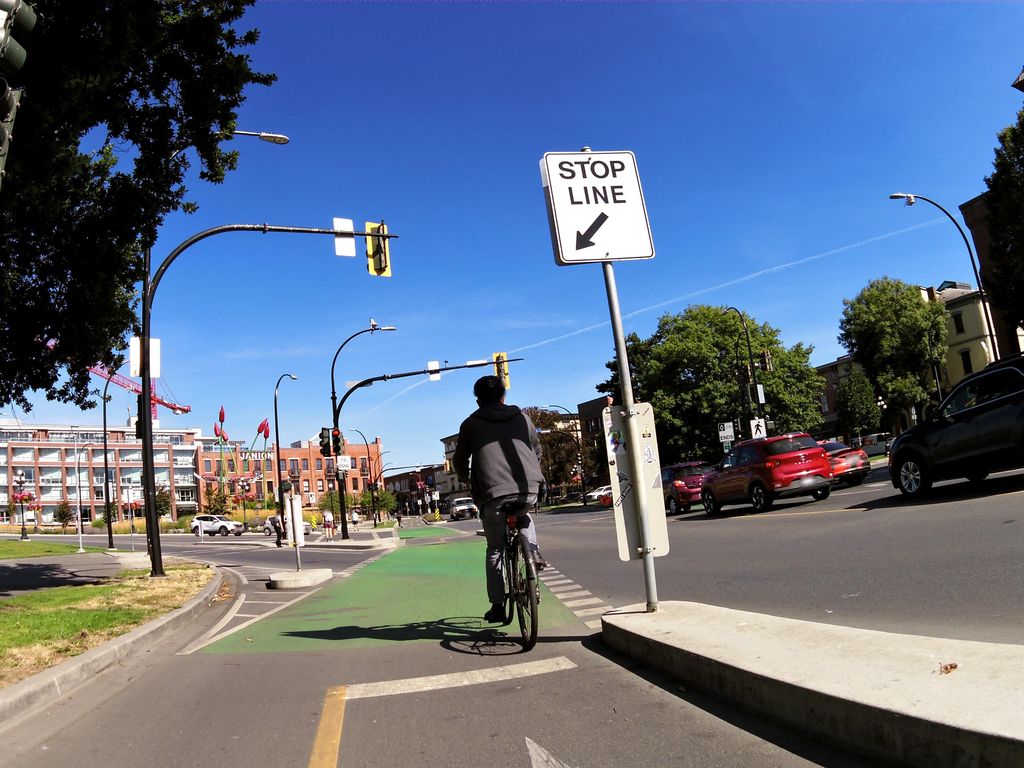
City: victoria